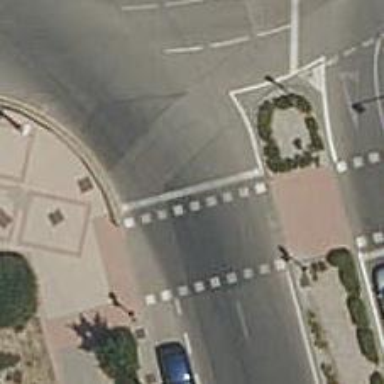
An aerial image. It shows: Road with traffic signals.